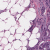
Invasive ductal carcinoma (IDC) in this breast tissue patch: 1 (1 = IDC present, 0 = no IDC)